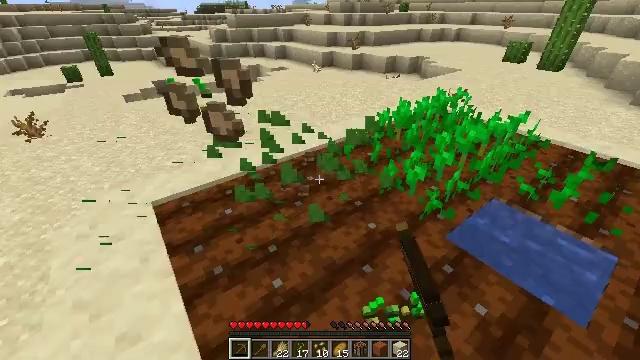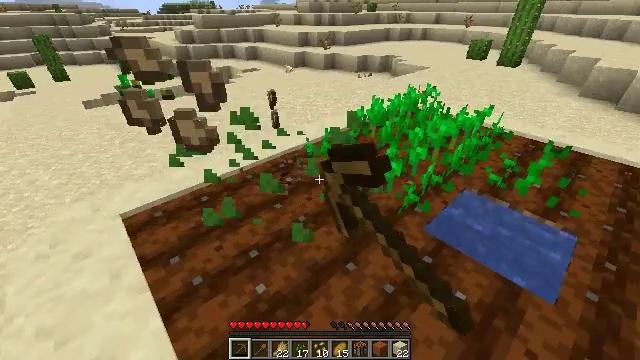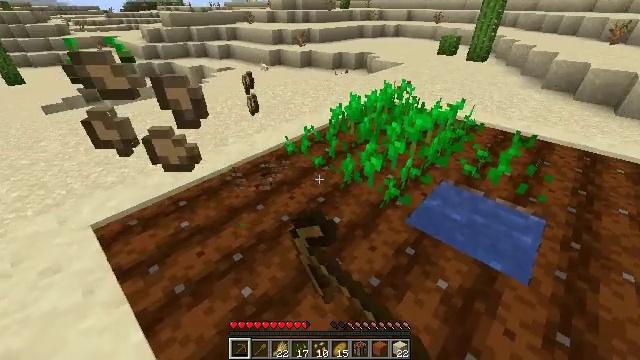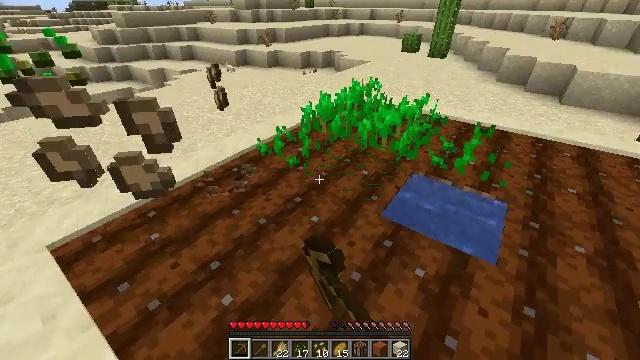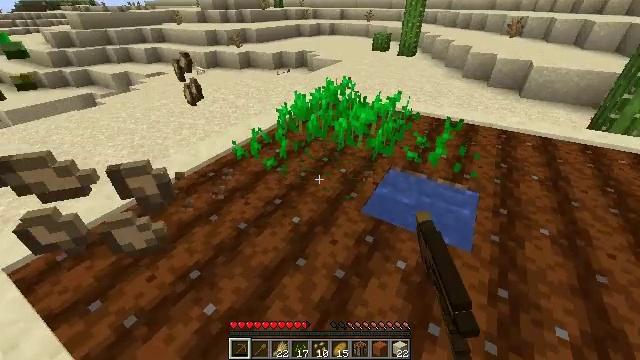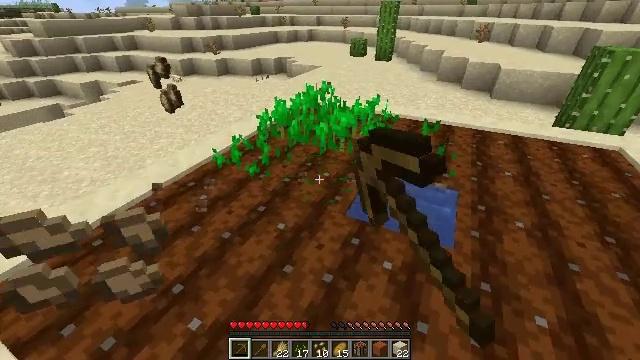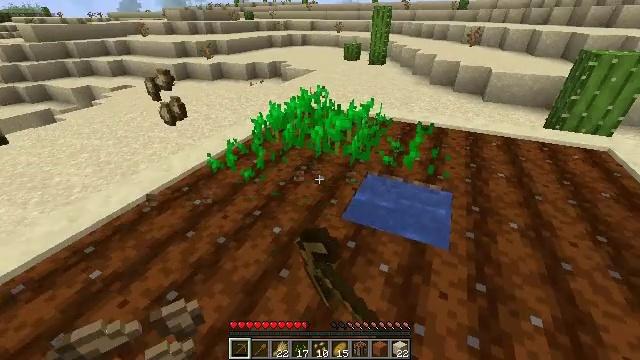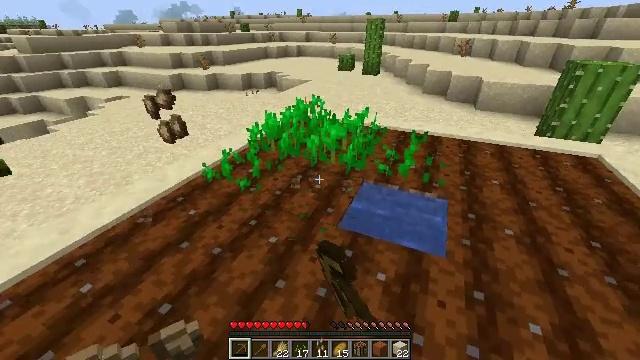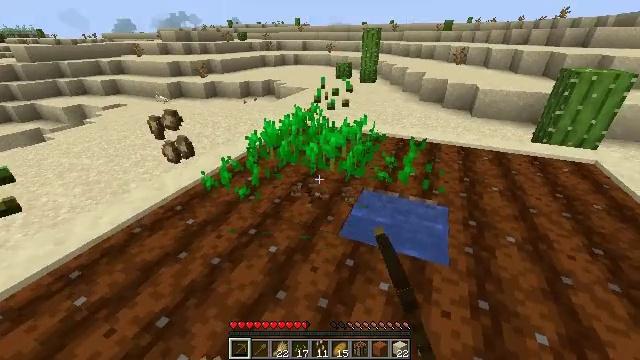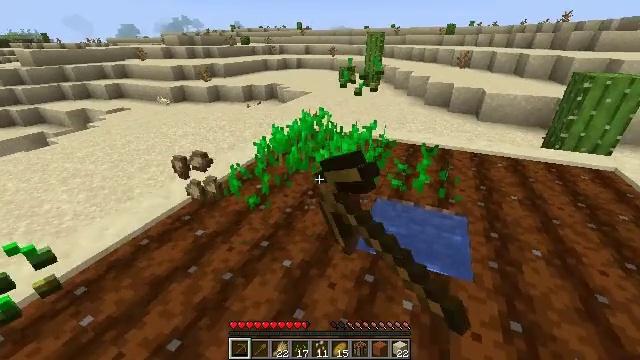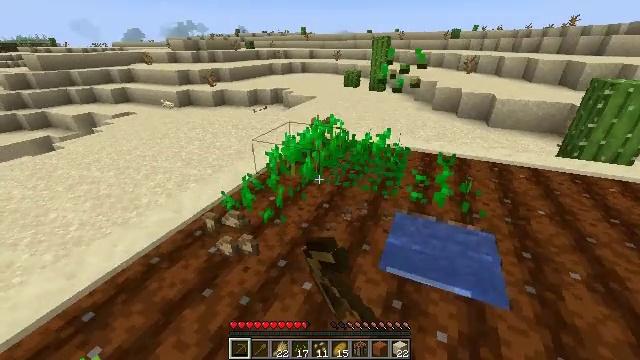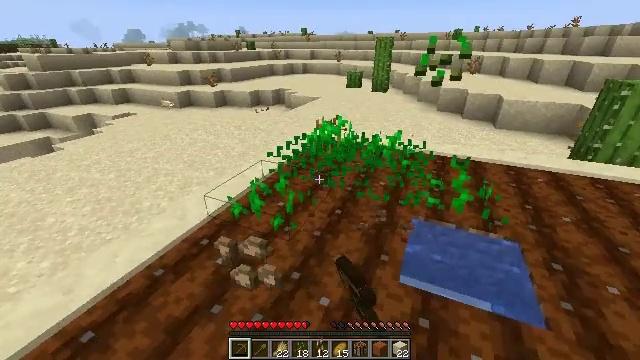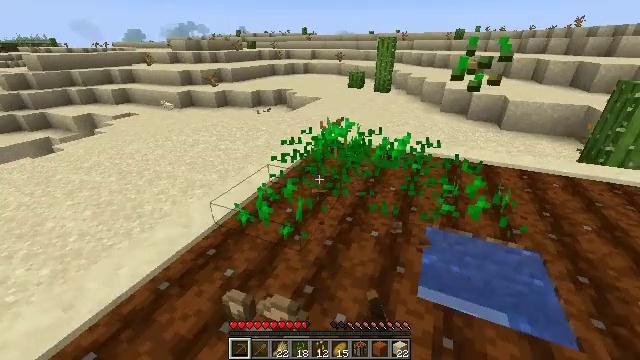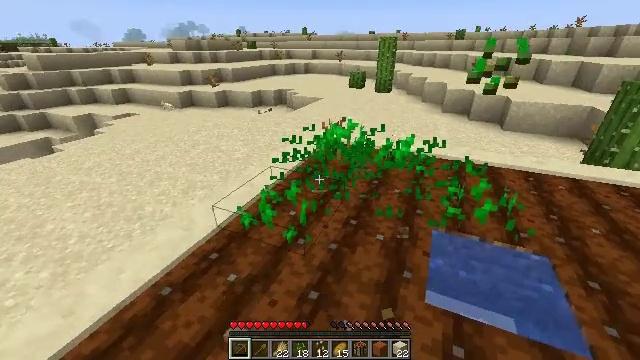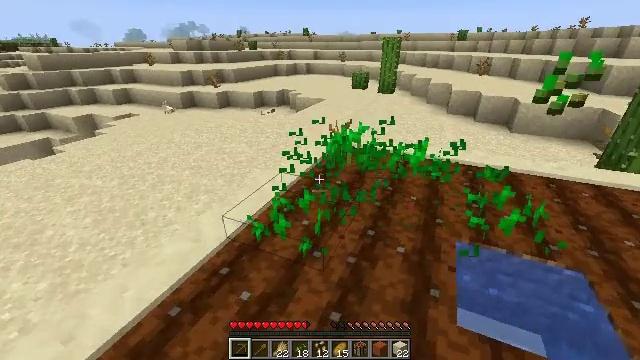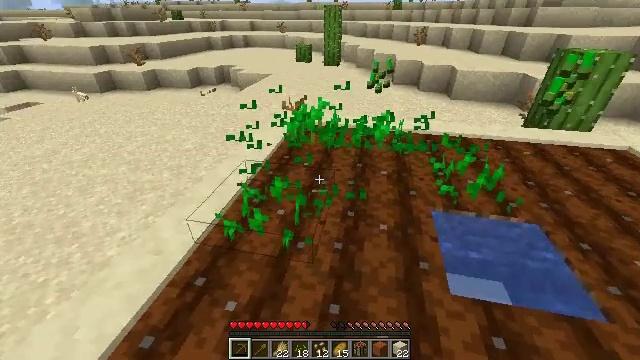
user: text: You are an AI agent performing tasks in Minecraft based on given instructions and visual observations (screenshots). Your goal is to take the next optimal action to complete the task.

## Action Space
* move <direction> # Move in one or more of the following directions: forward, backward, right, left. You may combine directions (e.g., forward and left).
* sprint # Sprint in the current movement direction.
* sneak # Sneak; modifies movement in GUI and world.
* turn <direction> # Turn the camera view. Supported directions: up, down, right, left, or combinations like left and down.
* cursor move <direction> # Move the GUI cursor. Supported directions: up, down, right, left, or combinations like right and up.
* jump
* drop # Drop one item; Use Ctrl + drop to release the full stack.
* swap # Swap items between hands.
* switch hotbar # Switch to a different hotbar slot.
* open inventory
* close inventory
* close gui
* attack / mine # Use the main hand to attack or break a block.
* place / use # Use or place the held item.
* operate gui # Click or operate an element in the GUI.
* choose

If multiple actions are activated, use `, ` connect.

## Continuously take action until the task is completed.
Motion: motion action
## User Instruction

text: Harvest wheat from the field.
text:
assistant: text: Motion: turn right, attack / mine
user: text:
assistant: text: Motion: turn right, attack / mine
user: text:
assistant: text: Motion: turn right, attack / mine
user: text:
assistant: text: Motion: turn right, attack / mine
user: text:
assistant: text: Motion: turn right and up, attack / mine
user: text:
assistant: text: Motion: turn right, attack / mine
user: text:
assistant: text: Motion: turn right and up, attack / mine
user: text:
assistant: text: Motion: move forward and move left, turn up, attack / mine
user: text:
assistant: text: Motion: move forward and move left, attack / mine
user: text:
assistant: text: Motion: move forward and move left, attack / mine
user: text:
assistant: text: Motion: move forward and move left, attack / mine
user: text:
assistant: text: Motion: move forward and move left
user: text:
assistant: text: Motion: move forward and move left
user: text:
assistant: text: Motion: move forward and move left
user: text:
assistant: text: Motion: move forward and move left, turn right and down
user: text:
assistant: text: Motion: move forward and move left, turn right and down
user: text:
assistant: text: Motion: move forward, turn right and down
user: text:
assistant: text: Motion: move forward
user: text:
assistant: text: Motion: no_op
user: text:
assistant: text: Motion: no_op
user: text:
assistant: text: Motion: no_op
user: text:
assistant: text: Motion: no_op
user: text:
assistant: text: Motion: turn down
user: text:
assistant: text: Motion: turn down
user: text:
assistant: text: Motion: turn right and down
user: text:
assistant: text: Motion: turn right and down
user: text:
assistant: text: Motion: turn down, attack / mine
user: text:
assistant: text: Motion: attack / mine
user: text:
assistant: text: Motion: attack / mine
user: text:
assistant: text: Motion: turn right and up, attack / mine